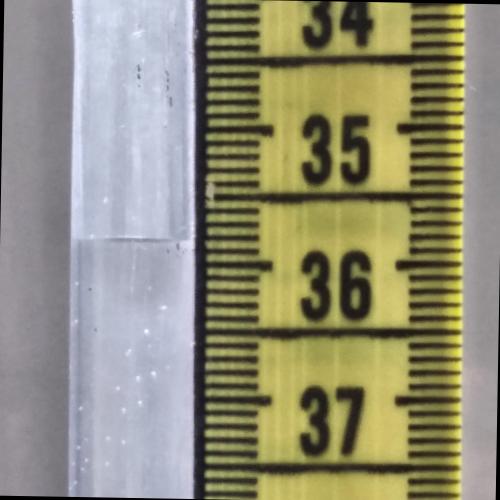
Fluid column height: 35.8 cm